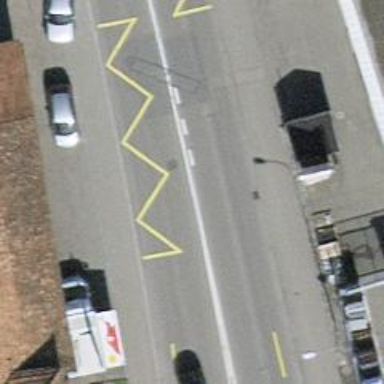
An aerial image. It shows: Public transport stop position.